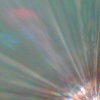
Label: sunburn